Field crop: tomato
Growth stage: 1
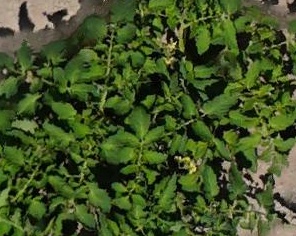
Species: tomato